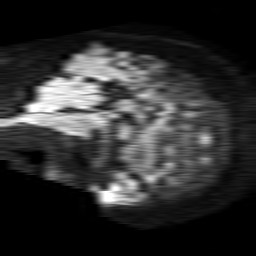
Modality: TRACE
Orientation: sagittal
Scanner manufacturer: philips
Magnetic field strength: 1.5 T
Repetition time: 4.6 s
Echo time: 0.08941 s